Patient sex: M
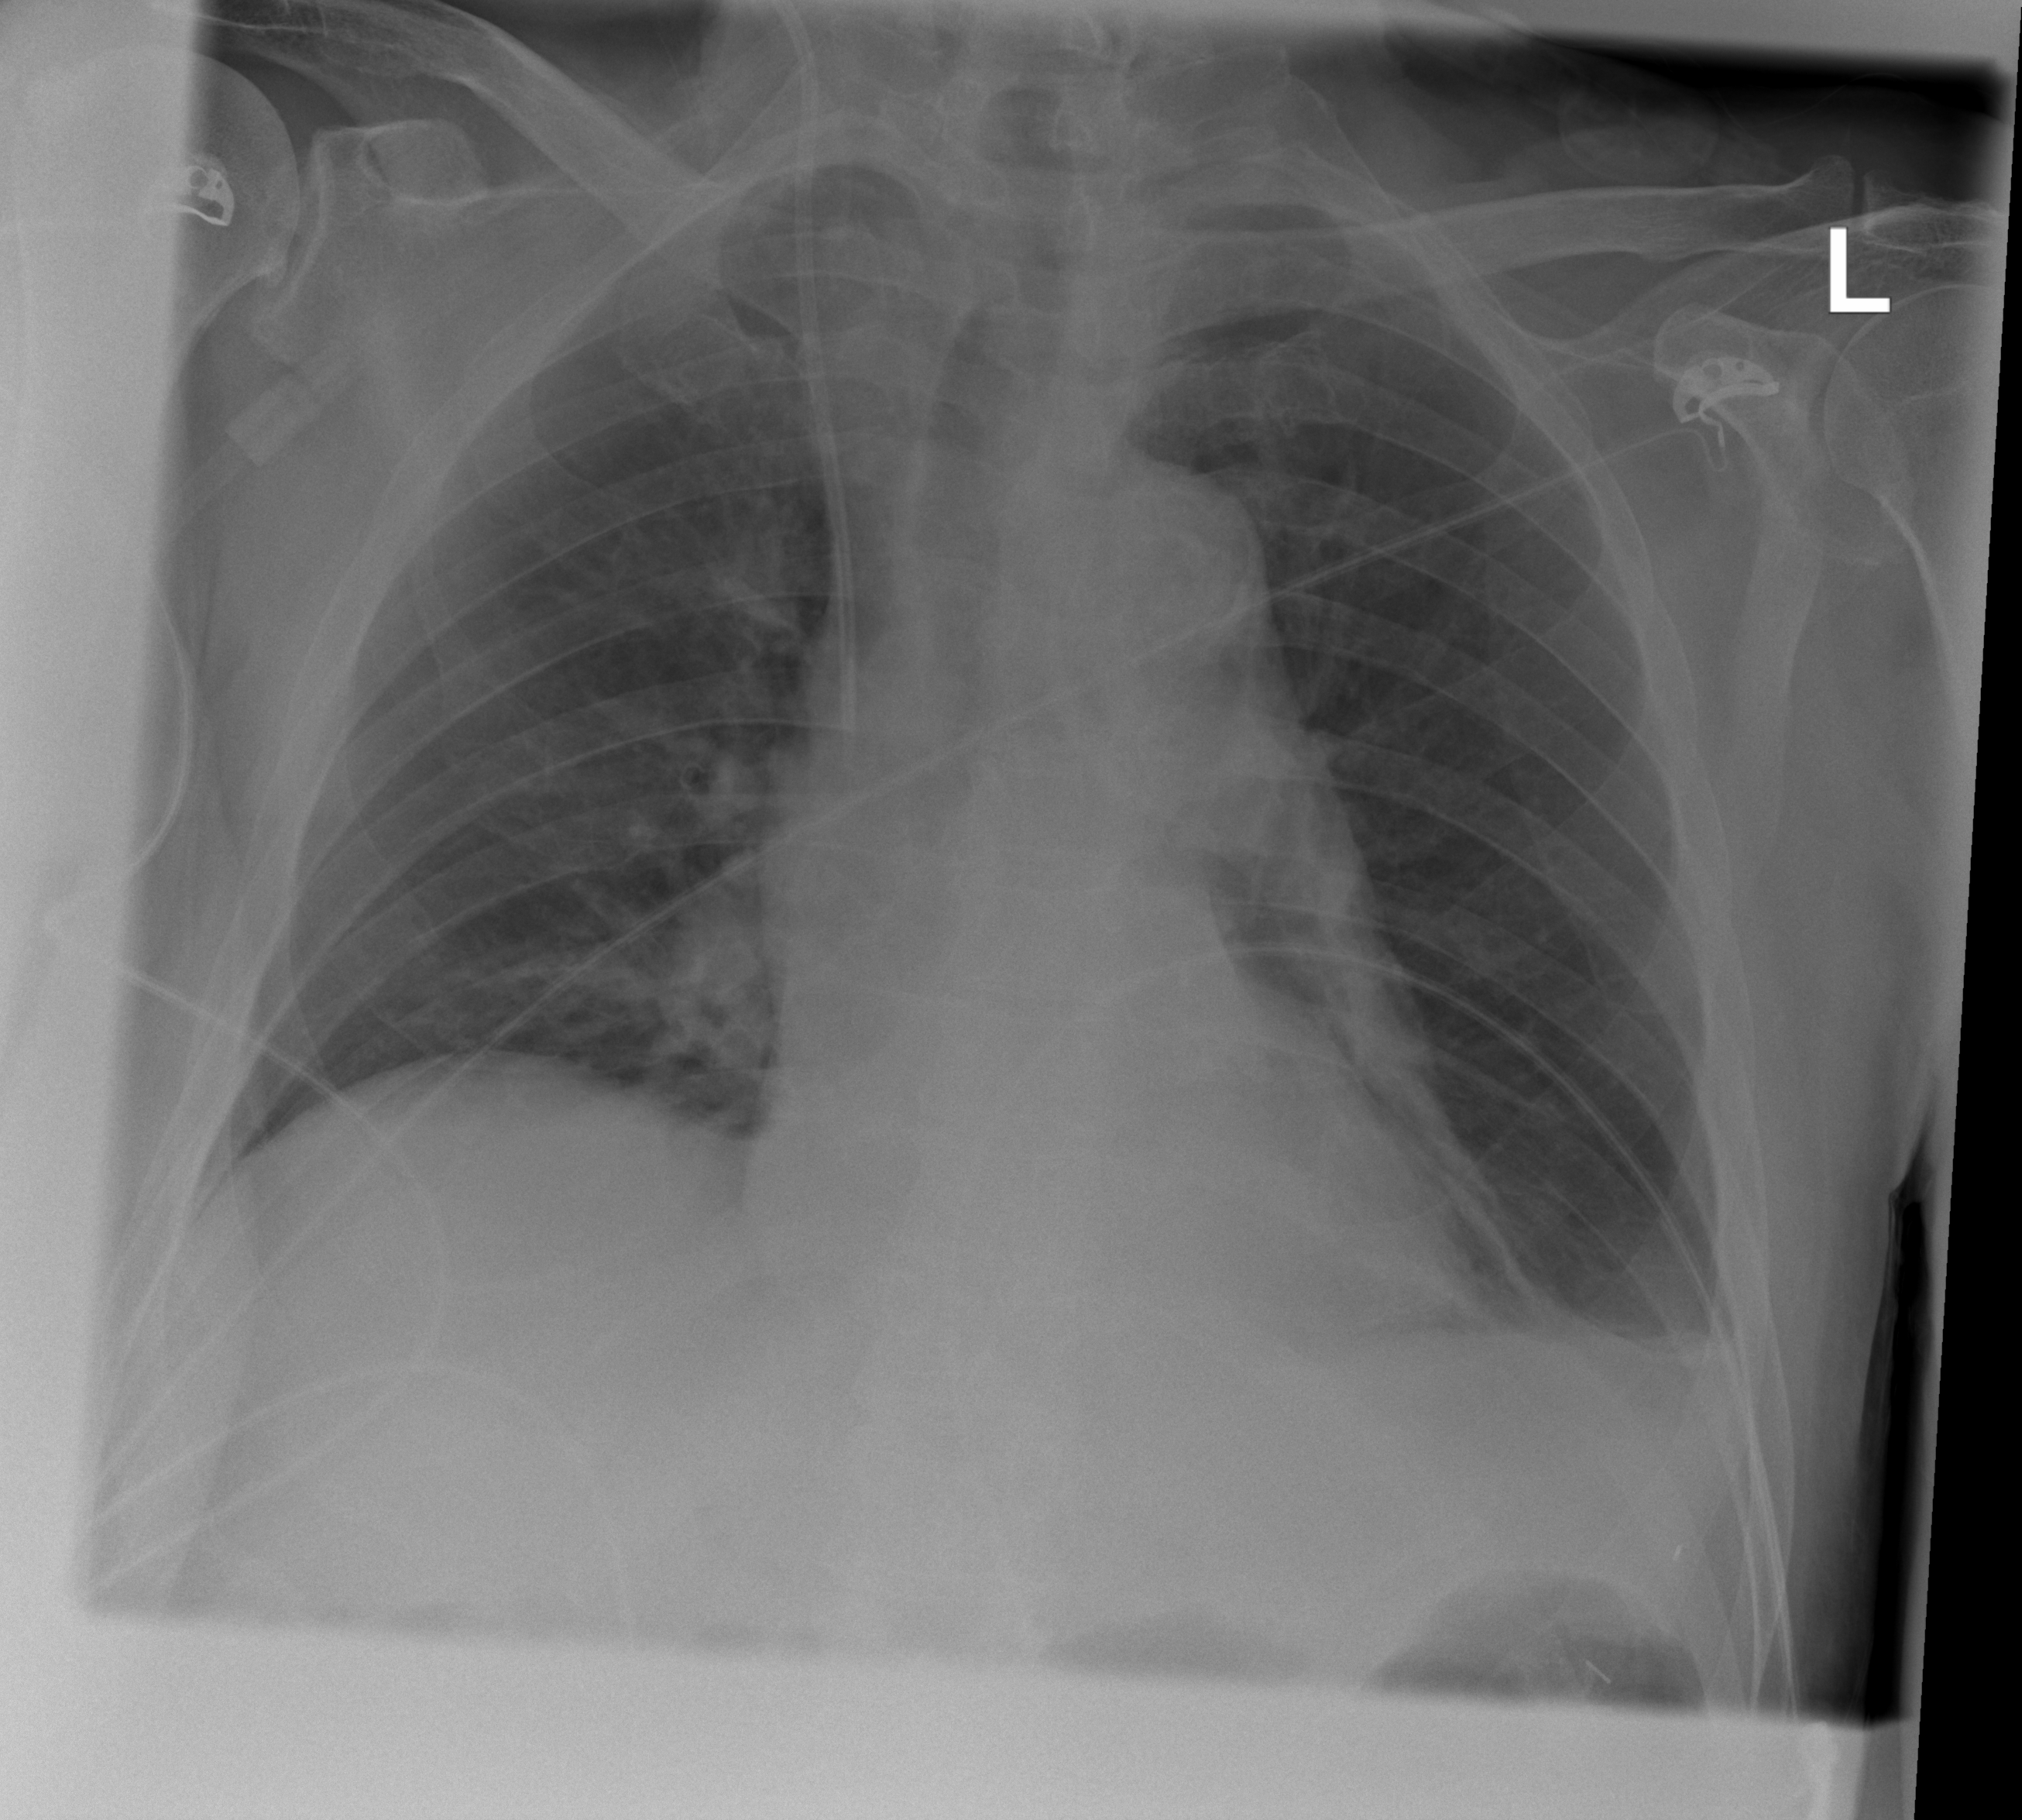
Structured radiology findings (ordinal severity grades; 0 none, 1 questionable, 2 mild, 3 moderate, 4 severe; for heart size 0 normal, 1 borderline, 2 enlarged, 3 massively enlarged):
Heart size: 0
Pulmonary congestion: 0
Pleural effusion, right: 0
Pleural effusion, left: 2
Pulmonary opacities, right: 0
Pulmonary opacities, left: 0
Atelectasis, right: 0
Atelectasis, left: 0